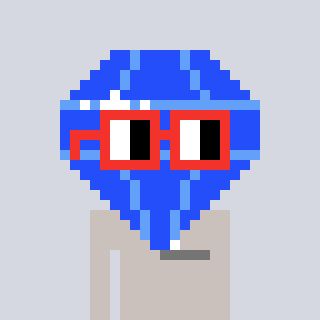
a pixel art character with square red glasses, a blue diamond-shaped head and a foggrey-colored body on a cool background